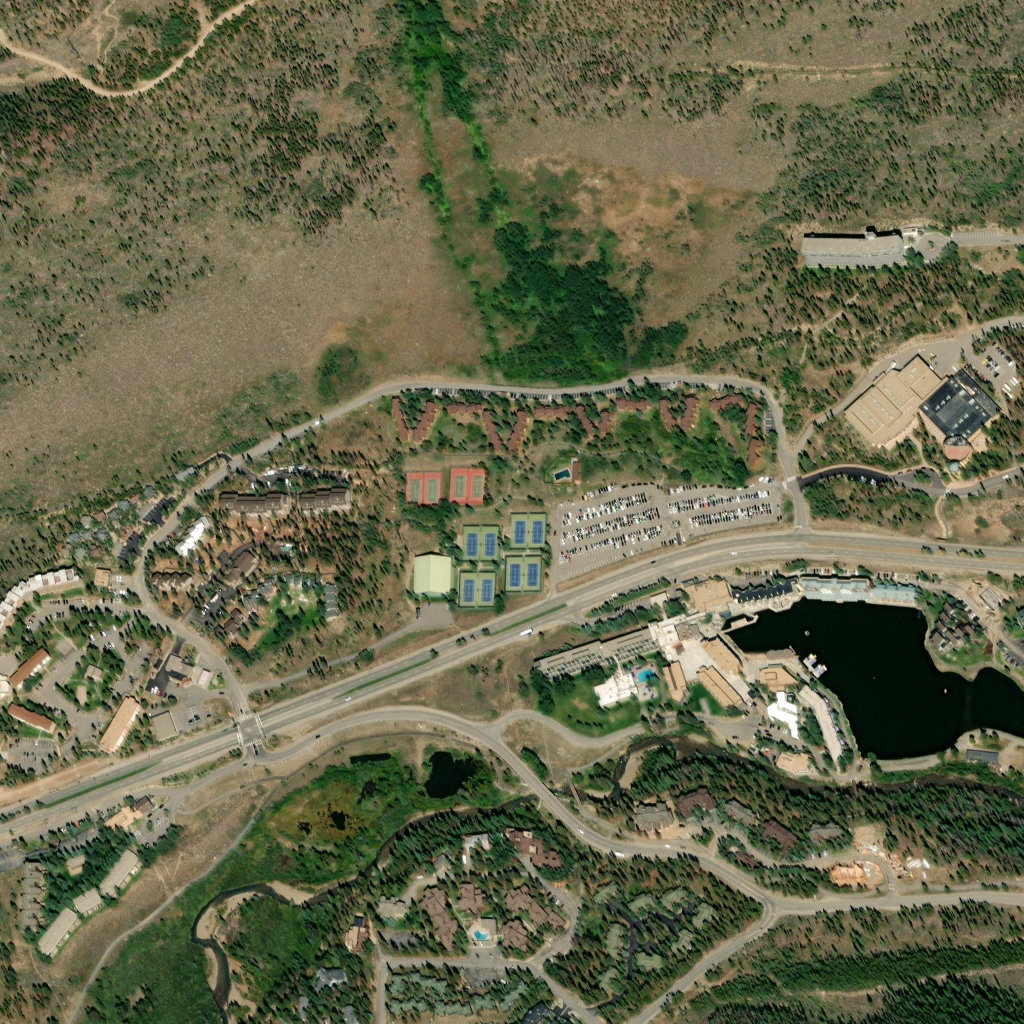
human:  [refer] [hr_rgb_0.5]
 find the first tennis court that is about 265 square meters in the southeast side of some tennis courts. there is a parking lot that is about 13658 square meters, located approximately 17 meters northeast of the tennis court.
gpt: <box>[[51, 54, 52, 57, 0]]</box>